Question: I'm working on a project for an Artist, the project has been passed to me as the design has been completed. I have receieved the design in a .psd file and the size is huuuuuuuge 2504px x 1781px to be exact!
As there are lots of patterns and gradients on it, I'm a little unsure as to how to set the image up. I have put the image up online, I think the first pressing thing is to resize it to suit more modern screen sizes.
The image is attached, Any help or suggestions on how to manage the image are much appreciated.

Cheers
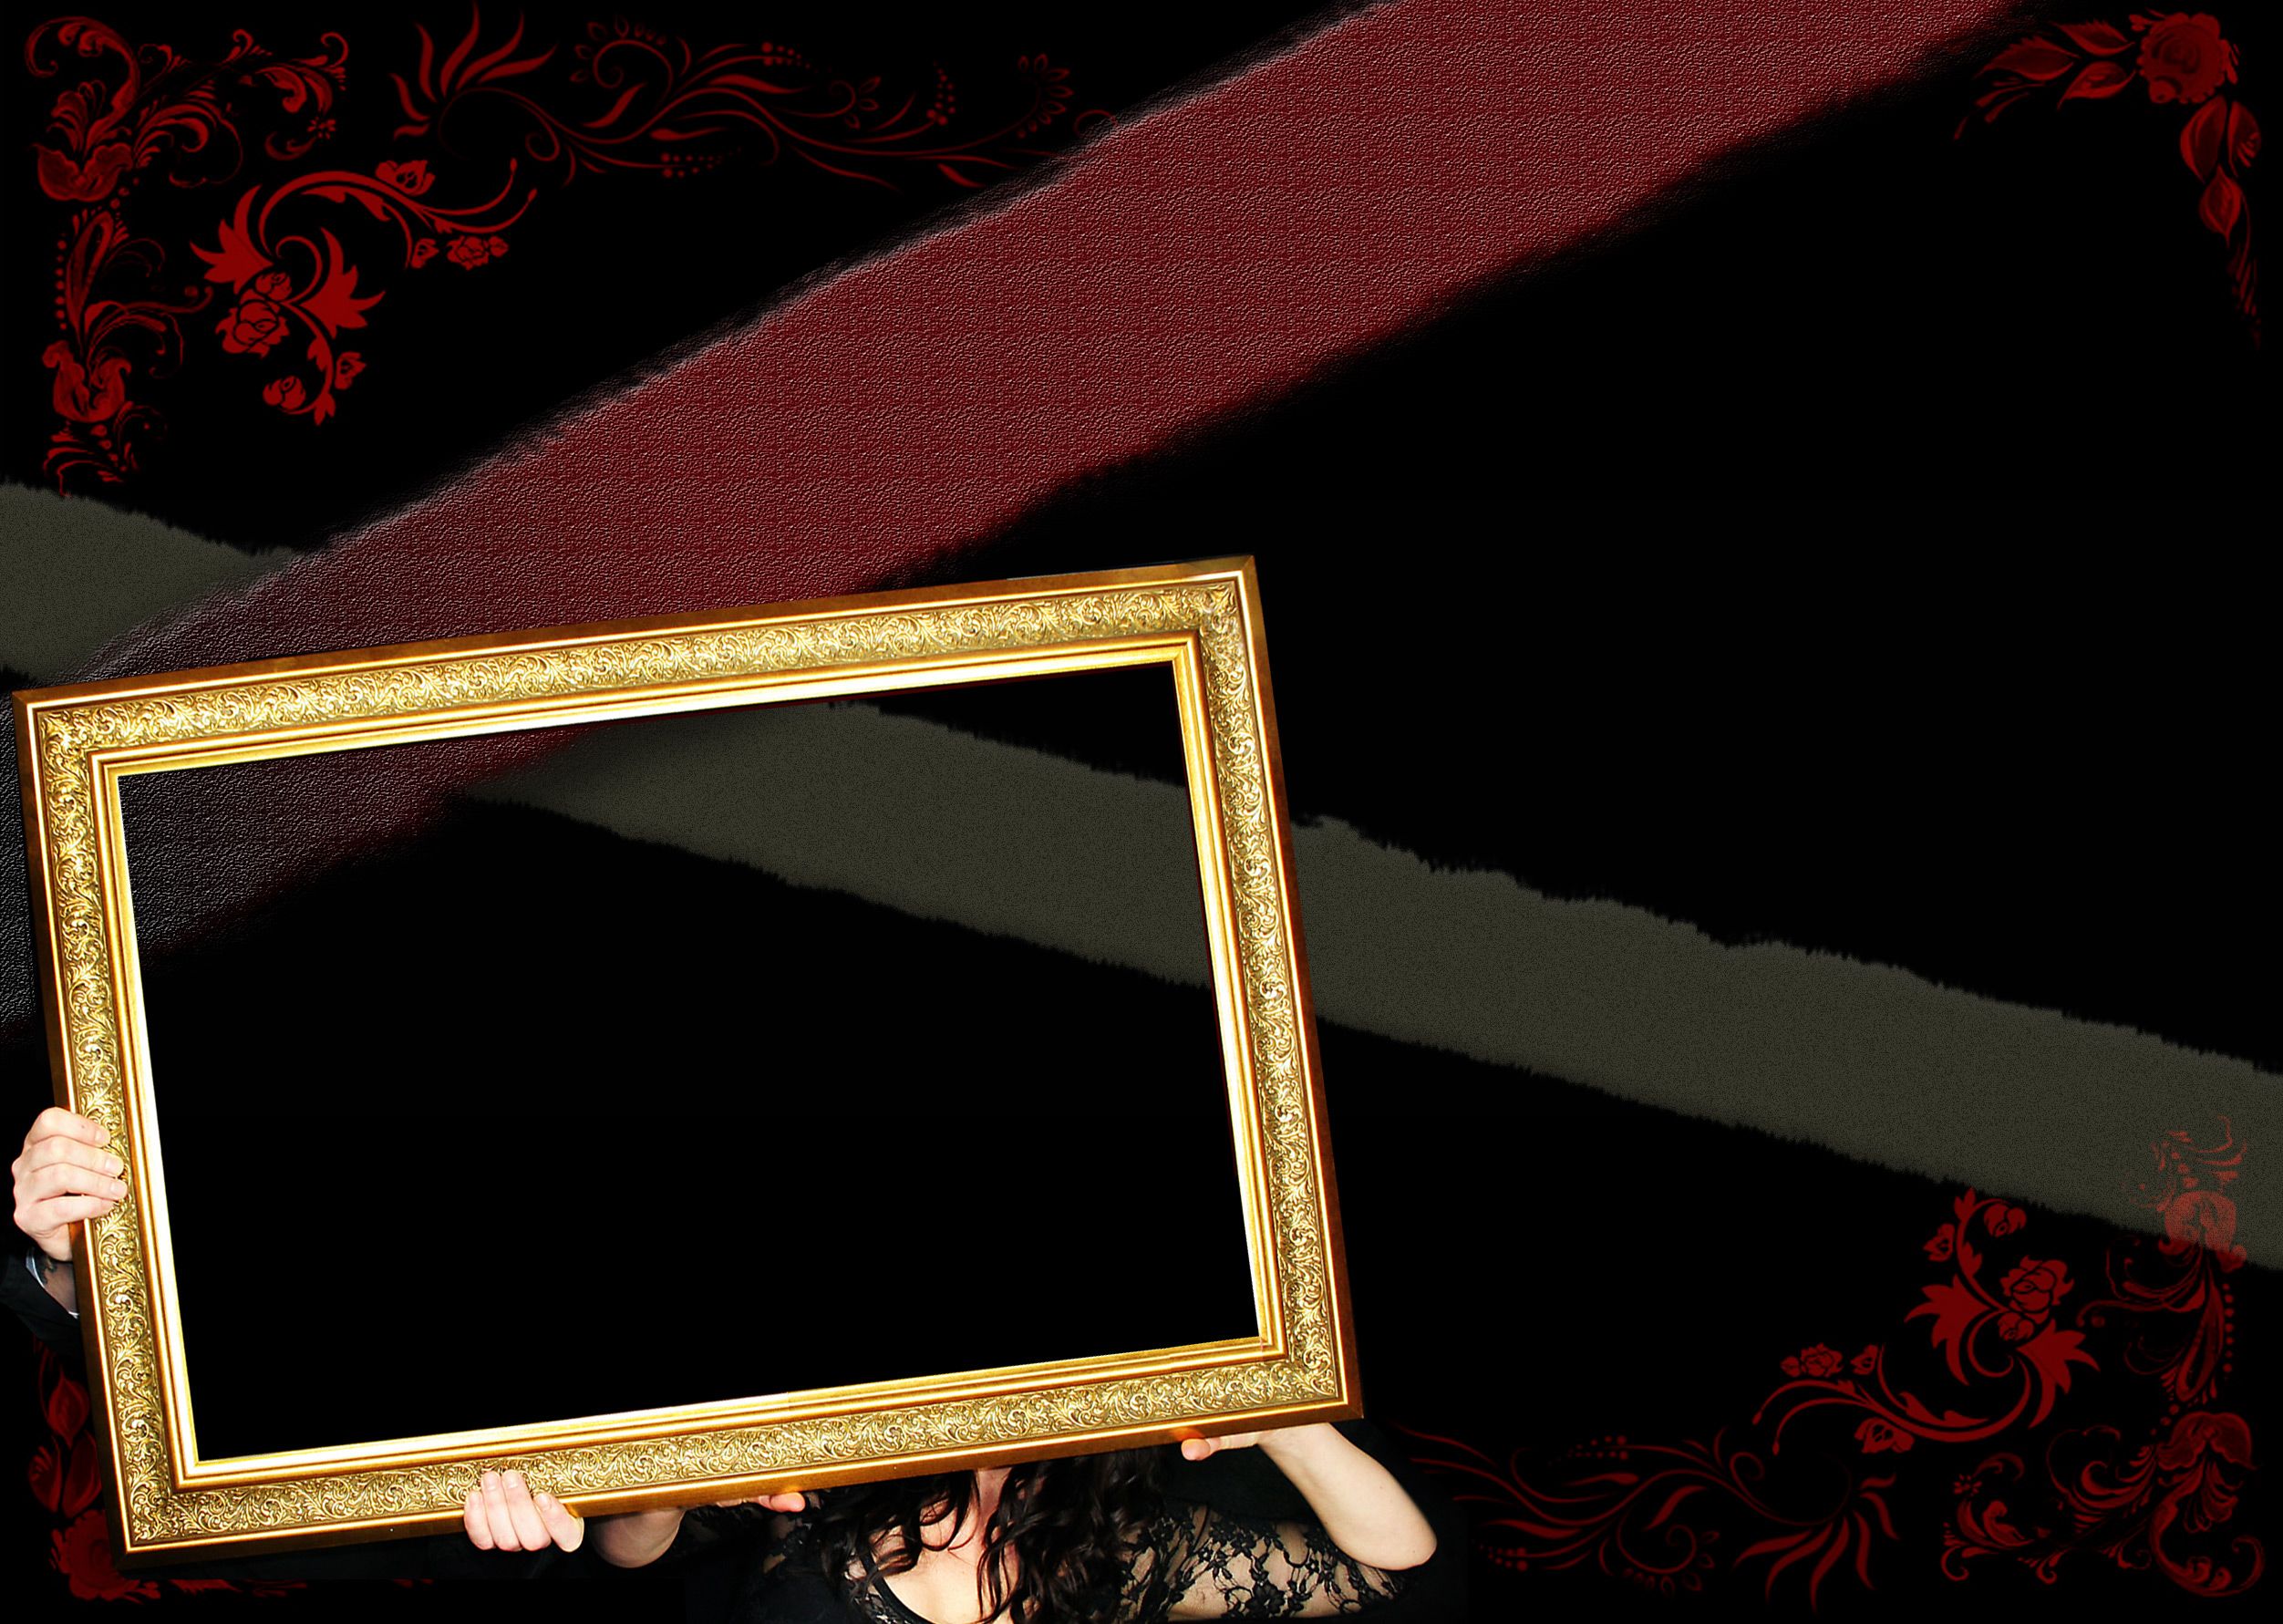
Answer: That's not a very flexible design for different aspect ratios, stretching it on a wide-screen monitor will not look pretty.
I would probably make multiple versions of the image (different sizes) and use html5 and / or javascript techniques to serve the right image to the visitor.
I would not use it as a background image but put it in a 'div' behind the rest of the content so that I can scale that div and the image to be 100% wide. Positioning it in the bottom-left corner should make the most important part (the frame) always well visible.
I hope for you that mobile browsers in a vertical position are not a requirement...